Aerial crown-view tile of a tropical tree (Barro Colorado Island, Panama), acquired 20240918:
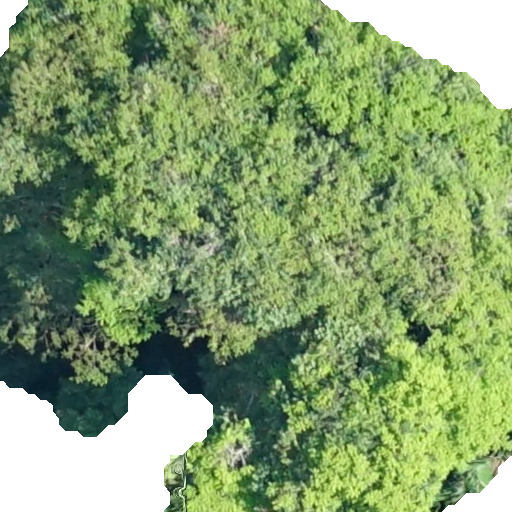
Species: Tachigali panamensis
GBIF accepted scientific name: Tachigali panamensis
Crown area: 480.104 m²